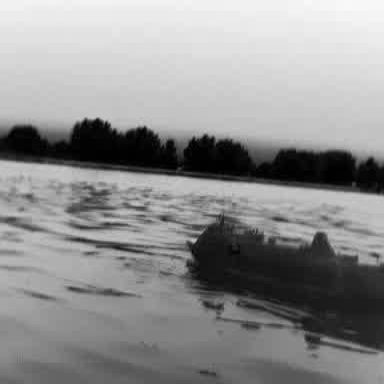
There is a container_ship in the infrared image.